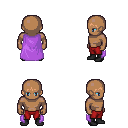
a pixel art fantasy rpg character, male body template, human, dark skin, lavender cape, red pants, plain hairstyle, black shoes, four views (front, back, left, right), 2x2 character sprite sheet, small pixel art, hard edges, no anti-aliasing